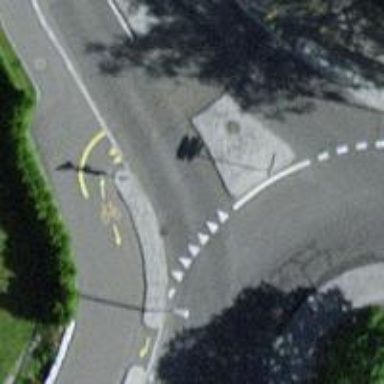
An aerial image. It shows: Road with "give way" sign.